Question: A particular label on a bar graph is much longer than the other labels, thus I would like to use a "condensed" font on that particular label:

The machine has the "Ubuntu" font family installed, which has a terrific condensed variant which would be perfect for this case. Applying the condensed variant to all the labels looks terrible, therefore I would prefer to limit it to just the single long line.
The code is not entirely unlike this:
'''
#!/usr/bin/python3
from matplotlib import pyplot
import matplotlib
import pylab
matplotlib.rcParams['font.family'] = 'ubuntu'
labels = ['Foo', 'Bar', 'Really long label']
values = [5, 3, 4]
ind = pylab.array(range(3))
pyplot.barh(ind, values, 0.5)
pyplot.yticks(range(3), labels)
pyplot.tight_layout()
pyplot.show()
'''
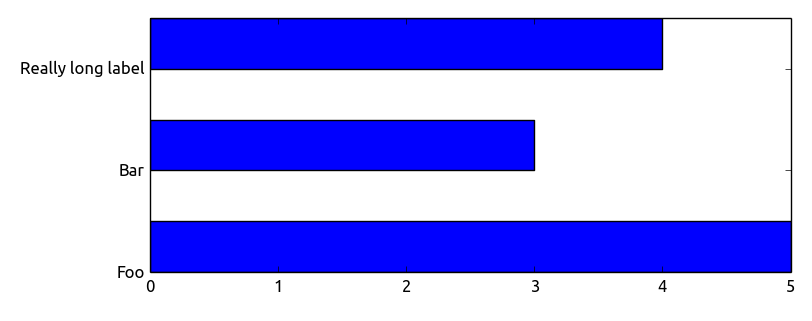
Answer: Grab the 'Text' artist used to draw the tick label and directly modify it. I also changed your code over to use the OO interface (as would be suitable to use in a function) and removed 'pylab' (please don't use 'pylab', use 'pyplot' and 'numpy' directly).
'''
from matplotlib import pyplot as plt
import numpy as np
import matplotlib
matplotlib.rcParams['font.family'] = 'ubuntu'
labels = ['Foo', 'Bar', 'Really long label']
values = [5, 3, 4]
ind = np.array(range(3))
fig, ax = plt.subplots()
ax.barh(ind, values, 0.5, align='center')
ax.set_yticks(range(3))
ax.set_yticklabels(labels)
fig.tight_layout()
txt = ax.yaxis.get_ticklabels()[-1]
txt.set_fontstretch('condensed')
txt.set_fontsize(5) # I also change the font size
plt.draw()
'''
I also change the font size as I am not sure that I have the correct fonts installed on my system. I also added the 'align='center'' kwarg to 'barh' as I assumed you wanted the labels centered on the bars.